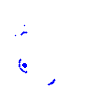
Particle: electron